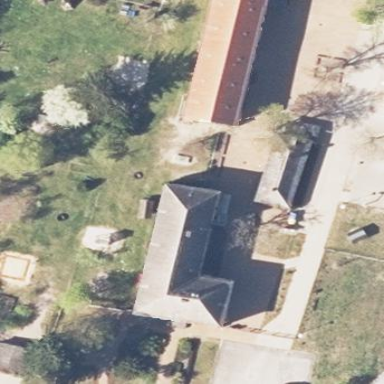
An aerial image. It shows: School building.